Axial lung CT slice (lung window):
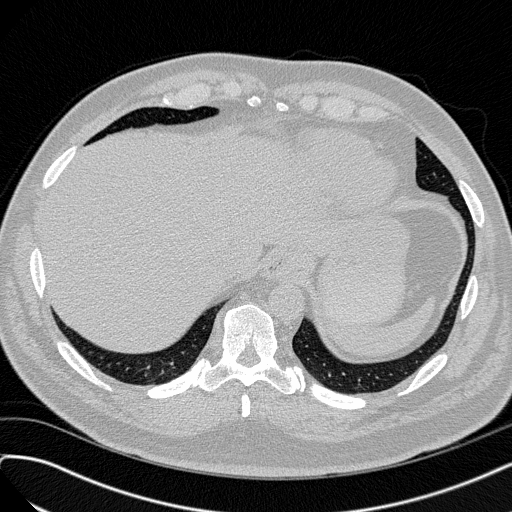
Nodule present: no